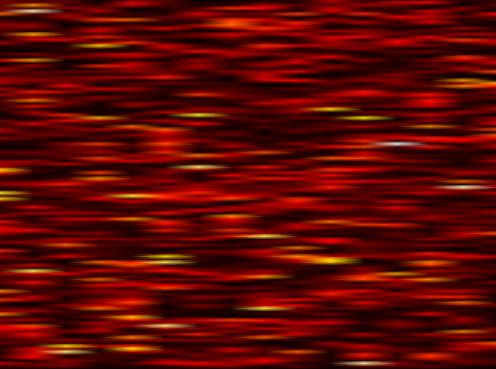
Label: FOFDM